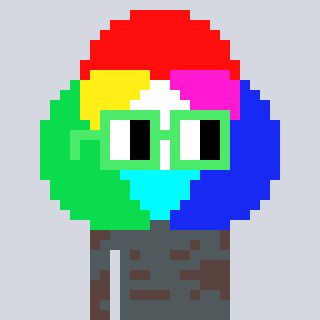
a pixel art character with square light green glasses, a color circle-shaped head and a darkbrown-colored body on a cool background